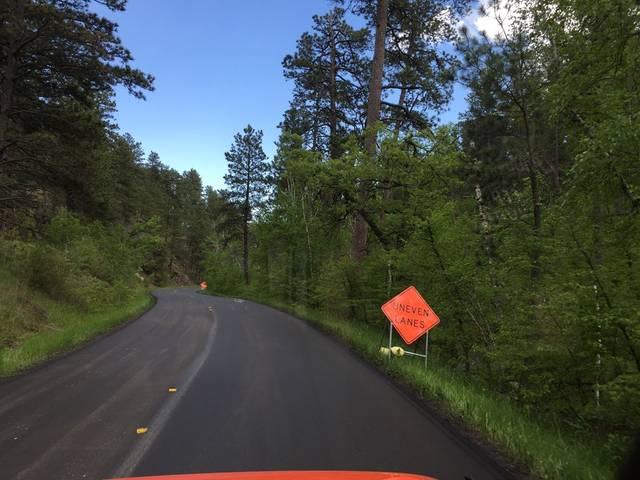
Region: United States
Coordinates: 43.848, -103.406